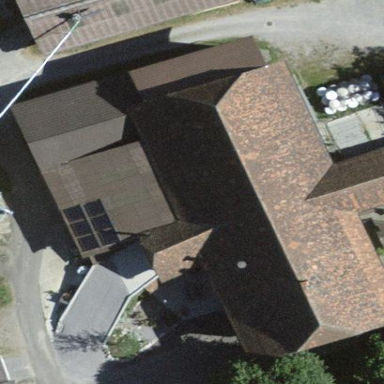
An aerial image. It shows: Farm building.